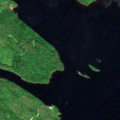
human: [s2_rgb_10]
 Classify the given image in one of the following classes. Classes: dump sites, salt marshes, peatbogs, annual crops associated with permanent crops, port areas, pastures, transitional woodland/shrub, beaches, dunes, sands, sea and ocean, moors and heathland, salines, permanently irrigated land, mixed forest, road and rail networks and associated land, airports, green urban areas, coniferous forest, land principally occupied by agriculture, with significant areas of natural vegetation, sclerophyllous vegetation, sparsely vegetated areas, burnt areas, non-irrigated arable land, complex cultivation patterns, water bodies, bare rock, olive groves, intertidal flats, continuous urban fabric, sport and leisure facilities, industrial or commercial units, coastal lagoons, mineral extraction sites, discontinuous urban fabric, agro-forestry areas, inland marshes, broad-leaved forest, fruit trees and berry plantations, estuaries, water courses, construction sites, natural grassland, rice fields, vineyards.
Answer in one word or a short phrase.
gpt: coniferous forest, mixed forest, water bodies